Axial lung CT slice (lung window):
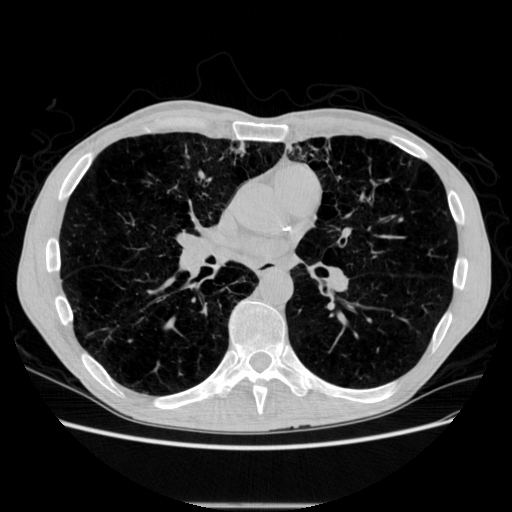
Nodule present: no